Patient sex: M
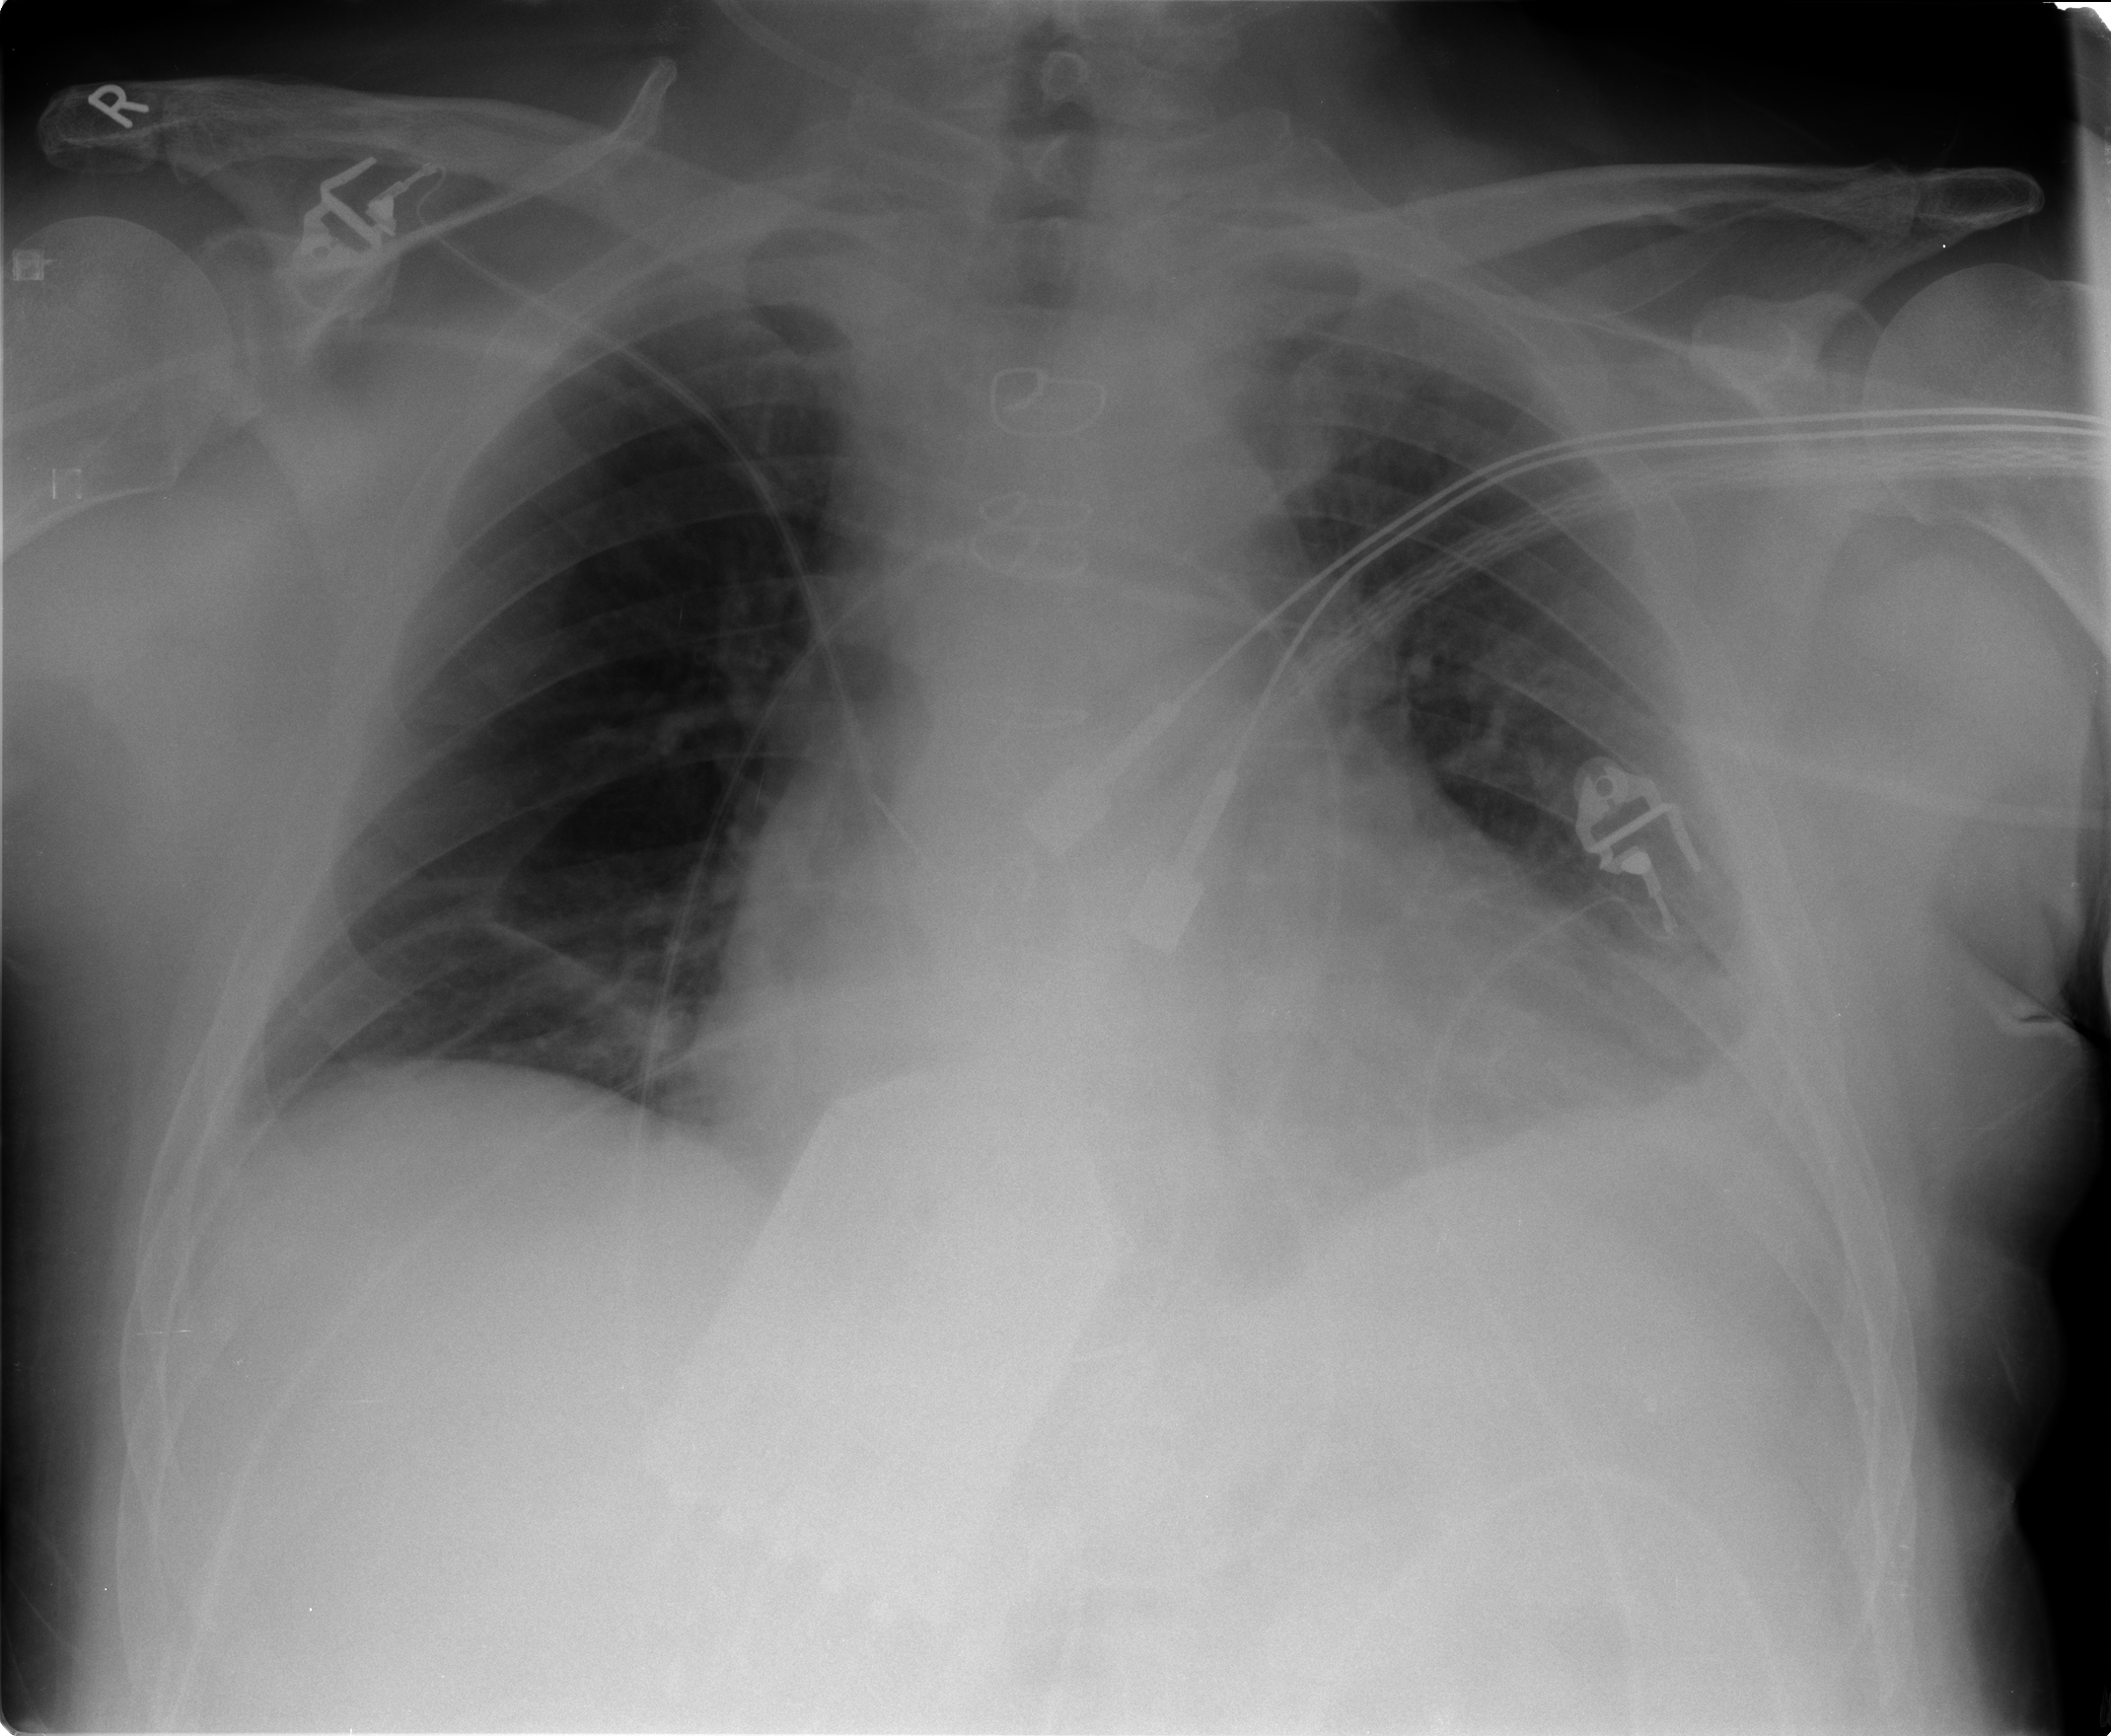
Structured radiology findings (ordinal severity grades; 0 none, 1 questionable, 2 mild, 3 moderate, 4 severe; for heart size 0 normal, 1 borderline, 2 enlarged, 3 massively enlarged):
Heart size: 2
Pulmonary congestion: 0
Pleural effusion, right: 0
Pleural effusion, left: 2
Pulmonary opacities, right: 0
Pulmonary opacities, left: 0
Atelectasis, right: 2
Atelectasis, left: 2